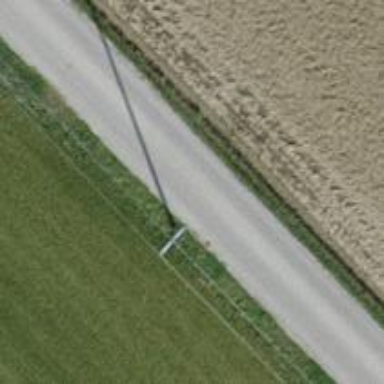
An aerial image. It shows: Power pole.